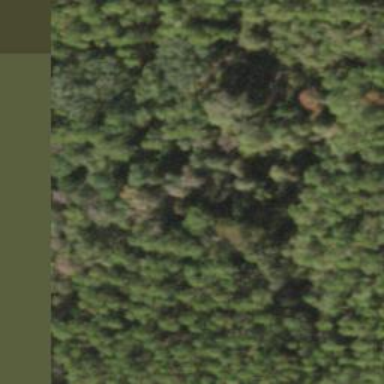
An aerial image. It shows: Forest dominated by needle-leaved trees.